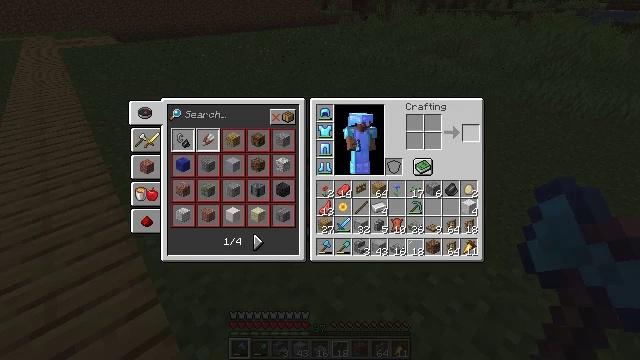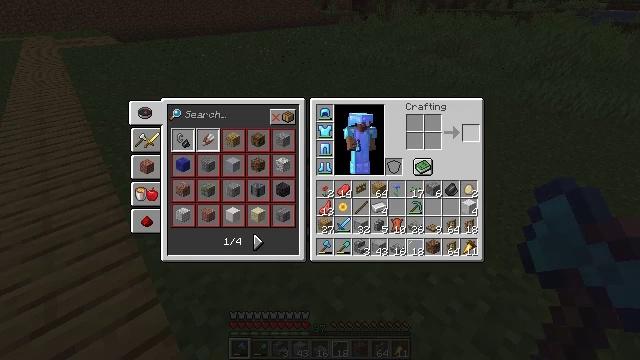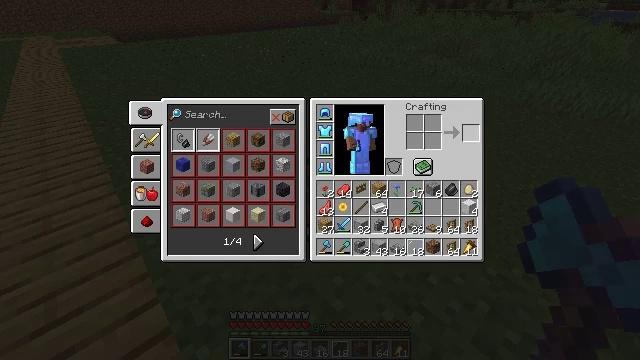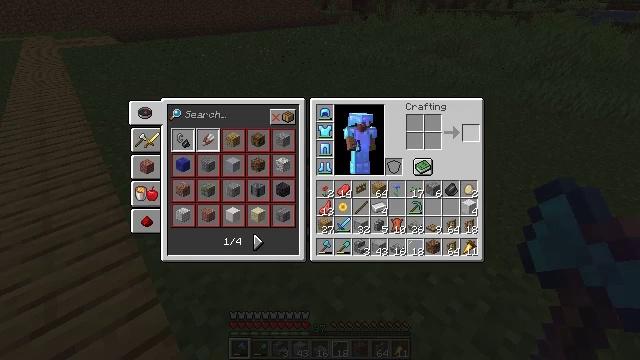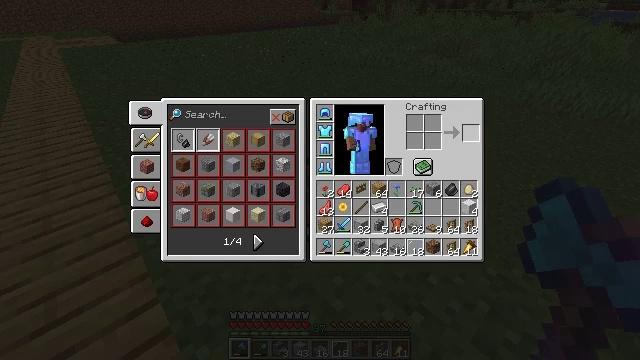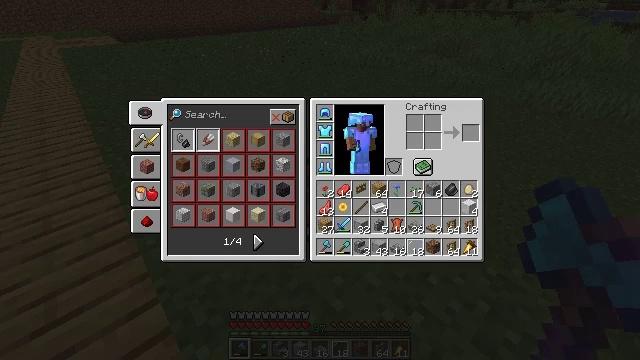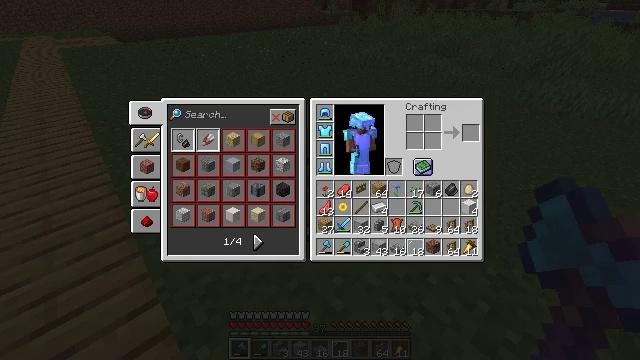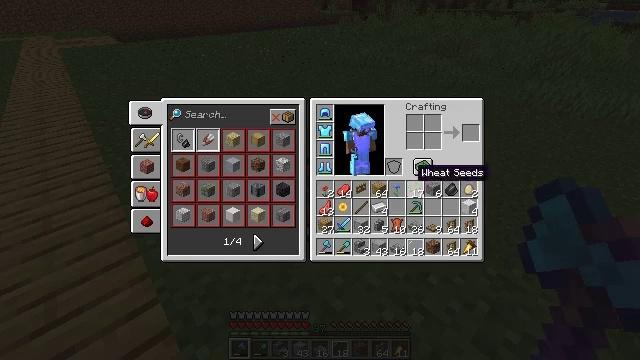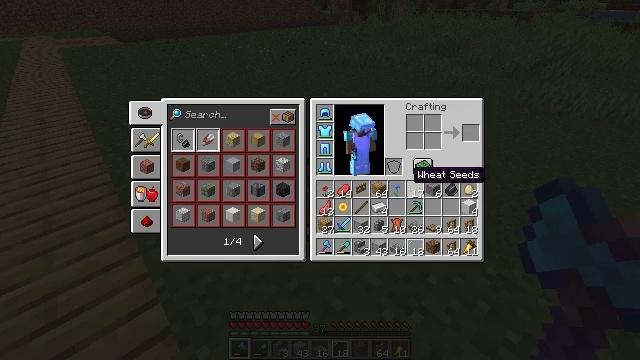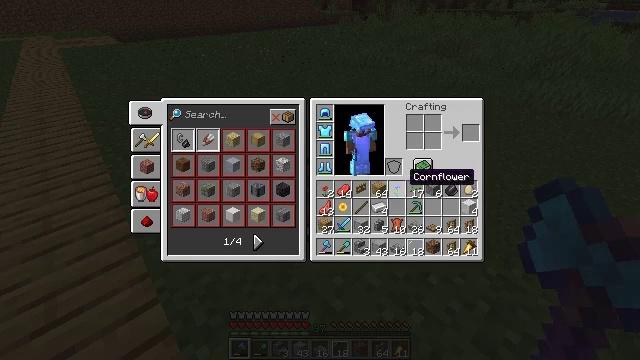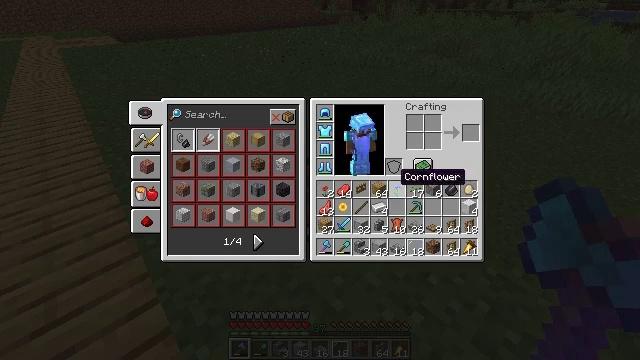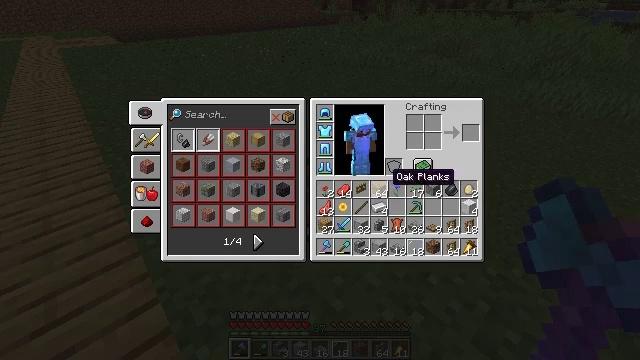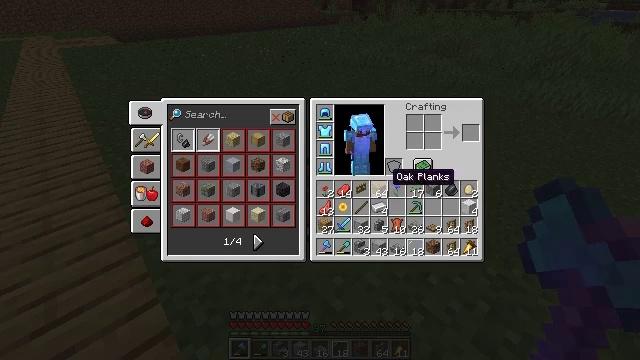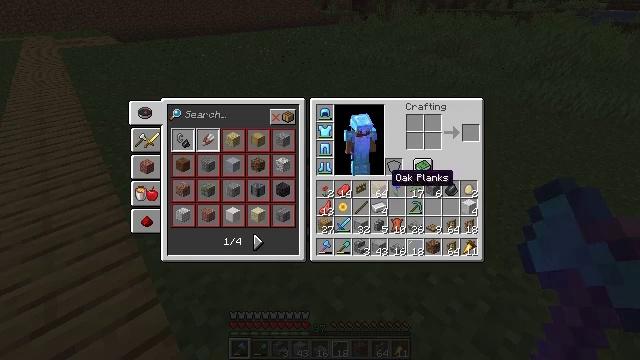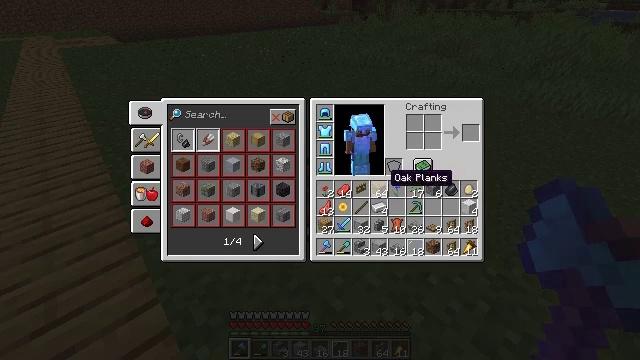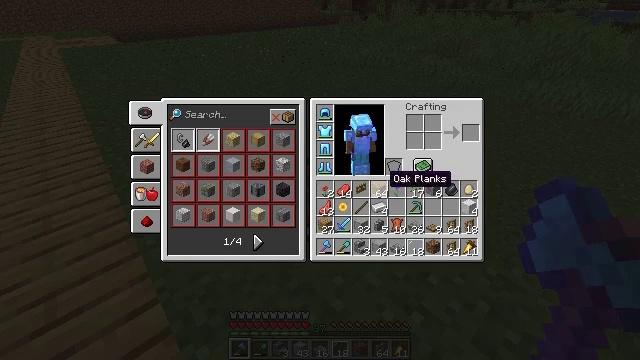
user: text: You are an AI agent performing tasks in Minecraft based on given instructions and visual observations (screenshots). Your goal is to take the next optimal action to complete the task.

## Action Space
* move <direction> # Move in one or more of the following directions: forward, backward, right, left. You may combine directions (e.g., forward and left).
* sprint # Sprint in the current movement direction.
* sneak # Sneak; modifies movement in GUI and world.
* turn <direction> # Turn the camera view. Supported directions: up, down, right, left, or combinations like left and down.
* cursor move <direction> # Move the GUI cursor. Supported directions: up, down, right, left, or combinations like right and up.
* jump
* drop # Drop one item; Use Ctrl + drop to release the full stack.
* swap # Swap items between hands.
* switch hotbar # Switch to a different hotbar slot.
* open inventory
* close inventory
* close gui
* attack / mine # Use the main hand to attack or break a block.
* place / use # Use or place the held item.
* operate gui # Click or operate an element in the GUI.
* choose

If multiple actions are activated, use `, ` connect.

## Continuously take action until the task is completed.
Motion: motion action
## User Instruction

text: Interact with the crafting table and make a chest.
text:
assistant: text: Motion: sneak, open gui
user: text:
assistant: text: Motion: sneak
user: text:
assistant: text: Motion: sneak
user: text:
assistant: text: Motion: no_op
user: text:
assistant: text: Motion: cursor move left and down
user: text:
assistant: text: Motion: cursor move left and down
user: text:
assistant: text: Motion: cursor move left and down
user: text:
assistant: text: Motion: no_op
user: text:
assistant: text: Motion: no_op
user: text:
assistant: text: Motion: cursor move left
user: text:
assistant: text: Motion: cursor move left
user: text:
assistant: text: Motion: no_op
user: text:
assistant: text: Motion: no_op
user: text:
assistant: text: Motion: no_op
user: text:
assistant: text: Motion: no_op
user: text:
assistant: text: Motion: no_op
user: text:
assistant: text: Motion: no_op
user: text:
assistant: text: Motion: operate gui
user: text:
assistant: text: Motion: operate gui
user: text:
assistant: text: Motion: cursor move right and up
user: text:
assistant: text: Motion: cursor move right and up
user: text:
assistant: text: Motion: cursor move up
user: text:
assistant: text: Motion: no_op
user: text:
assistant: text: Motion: no_op
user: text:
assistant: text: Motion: no_op
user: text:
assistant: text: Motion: no_op
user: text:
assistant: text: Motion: no_op
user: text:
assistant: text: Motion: no_op
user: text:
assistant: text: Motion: no_op
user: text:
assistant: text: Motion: no_op